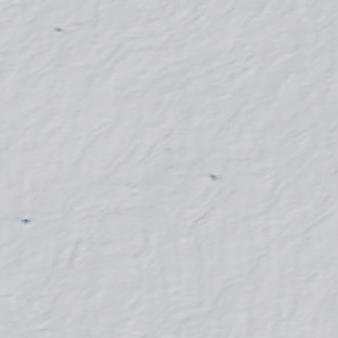
Label: other